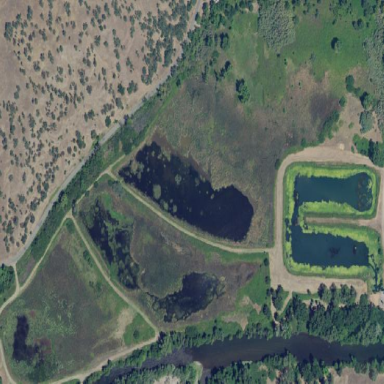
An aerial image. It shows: Marshy wetland area.